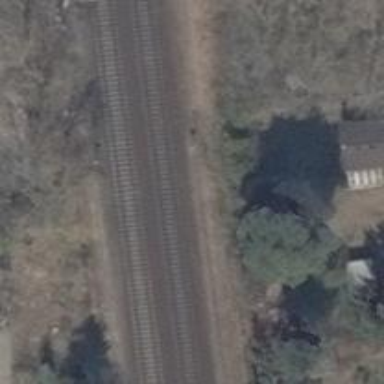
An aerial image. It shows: Railway signal.